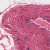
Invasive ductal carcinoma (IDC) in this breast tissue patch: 0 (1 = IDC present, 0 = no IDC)